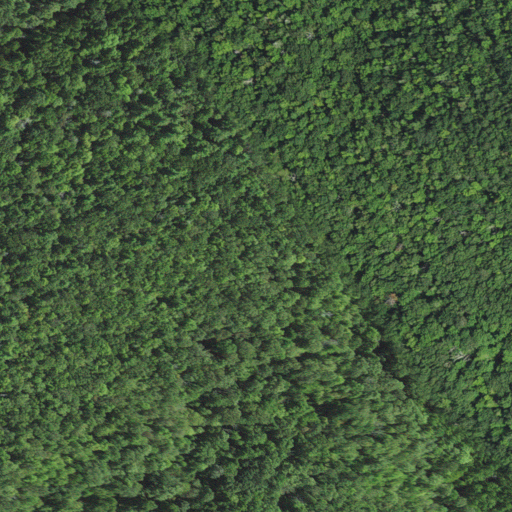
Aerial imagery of ridge(s) in North Carolina named Big Lost Cove Ridge containing mixed forest and deciduous forest